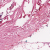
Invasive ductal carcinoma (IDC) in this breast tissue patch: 0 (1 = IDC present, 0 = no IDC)